Field crop: maize
Growth stage: 2
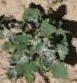
Species: chenopodium